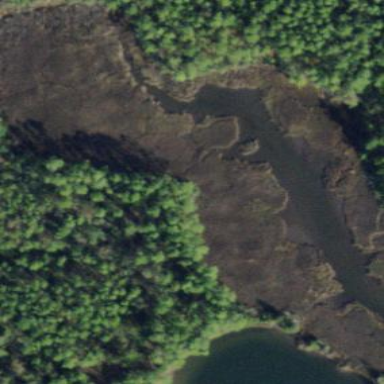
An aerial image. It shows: Saltmarsh wetland area.